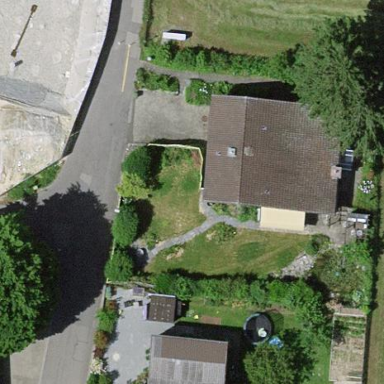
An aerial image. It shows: Semidetached house with gabled roof.